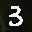
Label: 3